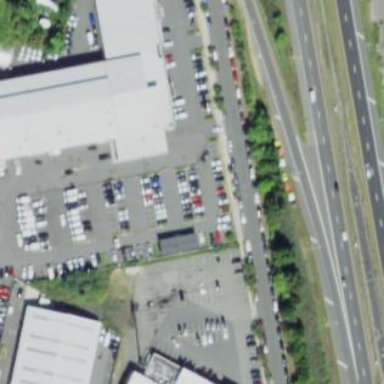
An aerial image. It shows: Building housing car shop.